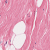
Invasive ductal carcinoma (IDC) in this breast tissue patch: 0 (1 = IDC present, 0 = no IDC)